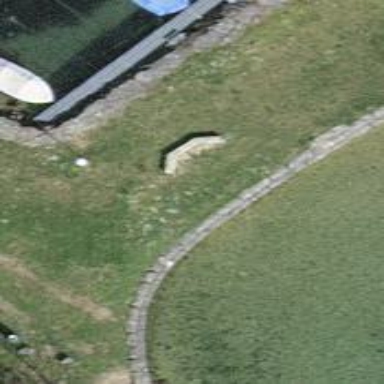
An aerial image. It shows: Bench.